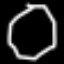
Label: octagon